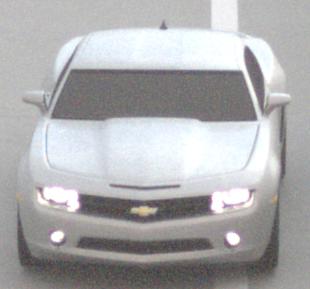
Make: Chevrolet
Model: Camaro Cabriolet 6.2 V8
Detailed model: Camaro (V) Coupé
Model produced from: 2011/09
Model produced until: 2014/02
Doors: 2
Color: white
Road condition: dry road
Daytime: night
Contrast: low contrast